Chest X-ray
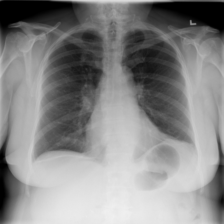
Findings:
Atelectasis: positive
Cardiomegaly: negative
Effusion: negative
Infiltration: negative
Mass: negative
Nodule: negative
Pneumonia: negative
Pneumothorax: negative
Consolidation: negative
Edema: negative
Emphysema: negative
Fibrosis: negative
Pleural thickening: negative
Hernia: negative